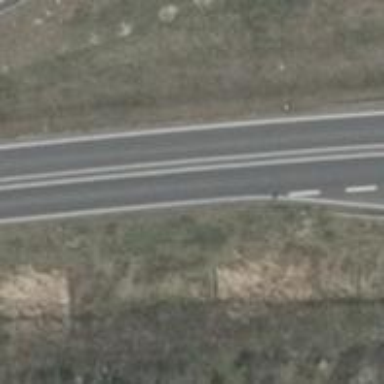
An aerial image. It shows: Trunk motorroad.